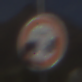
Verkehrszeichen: VerbotUnterschreitenMindestabstand
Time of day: MorningAfternoon
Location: Outdoor (RoadRail)
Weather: PartlyCloudy
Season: NotSpecified
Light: Natural